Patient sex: F
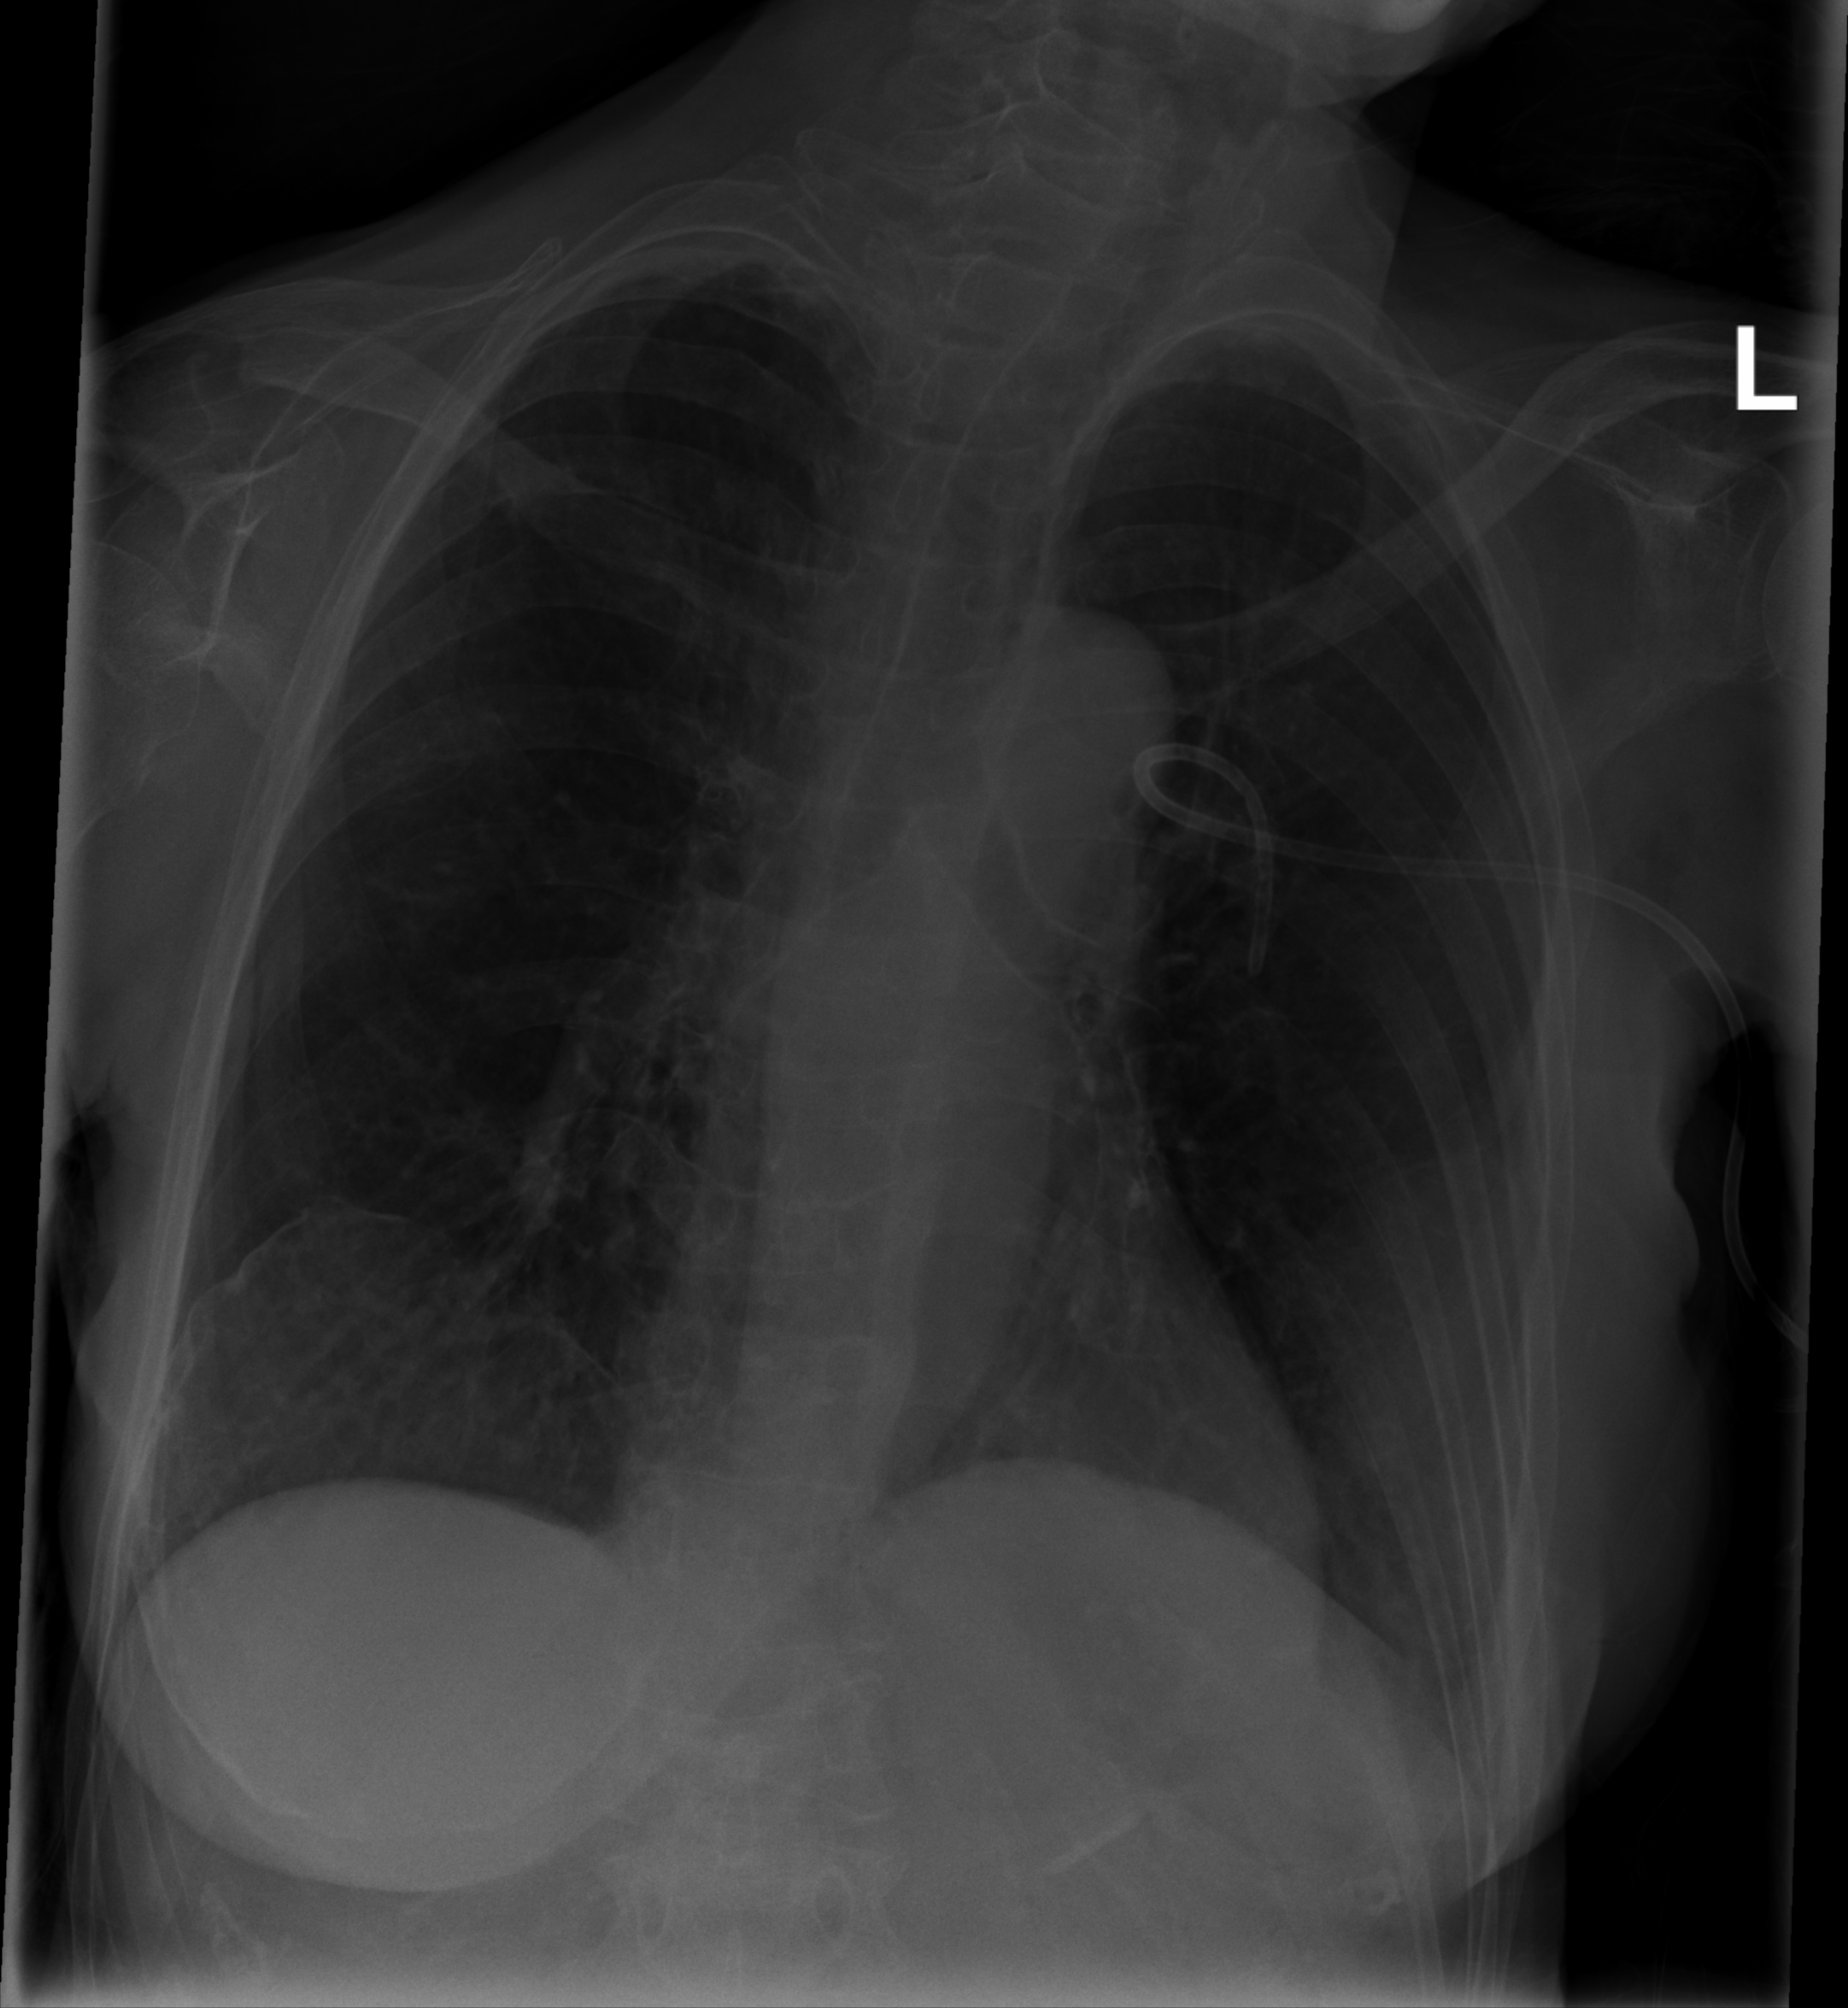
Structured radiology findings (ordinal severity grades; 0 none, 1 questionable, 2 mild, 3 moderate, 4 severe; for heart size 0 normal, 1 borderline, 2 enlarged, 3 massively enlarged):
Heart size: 0
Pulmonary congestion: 0
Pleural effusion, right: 0
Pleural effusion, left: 2
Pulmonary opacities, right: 0
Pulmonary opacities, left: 0
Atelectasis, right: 0
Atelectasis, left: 1